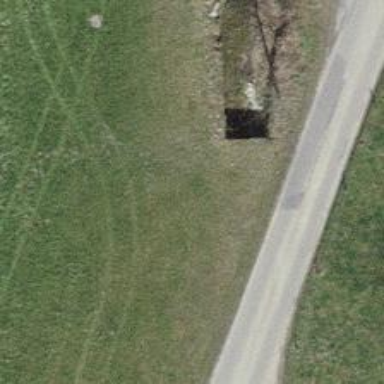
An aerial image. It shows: Culvert tunnel.